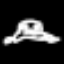
Label: frog